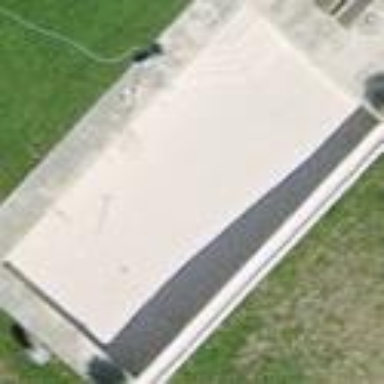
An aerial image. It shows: Swimming pool located in leisure land.